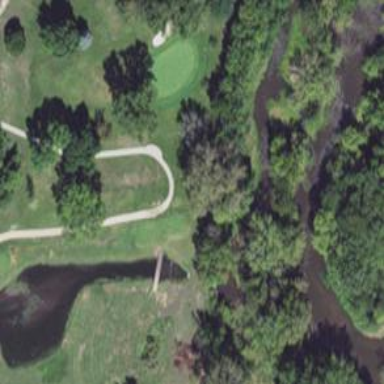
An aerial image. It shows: Path for both road and golf.